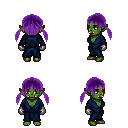
a pixel art fantasy rpg character, female body template, orc, green skin, blue robe, gold greaves, purple twin-tailed hairstyle, metal gloves, four views (front, back, left, right), 2x2 character sprite sheet, small pixel art, hard edges, no anti-aliasing